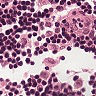
Metastatic tissue present: no